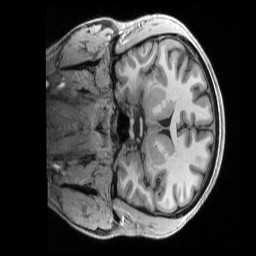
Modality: T1w
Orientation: coronal
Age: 24
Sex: male
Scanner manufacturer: siemens
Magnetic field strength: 3 T
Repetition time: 2.5 s
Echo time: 0.00296 s